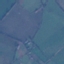
Land use / land cover: Pasture